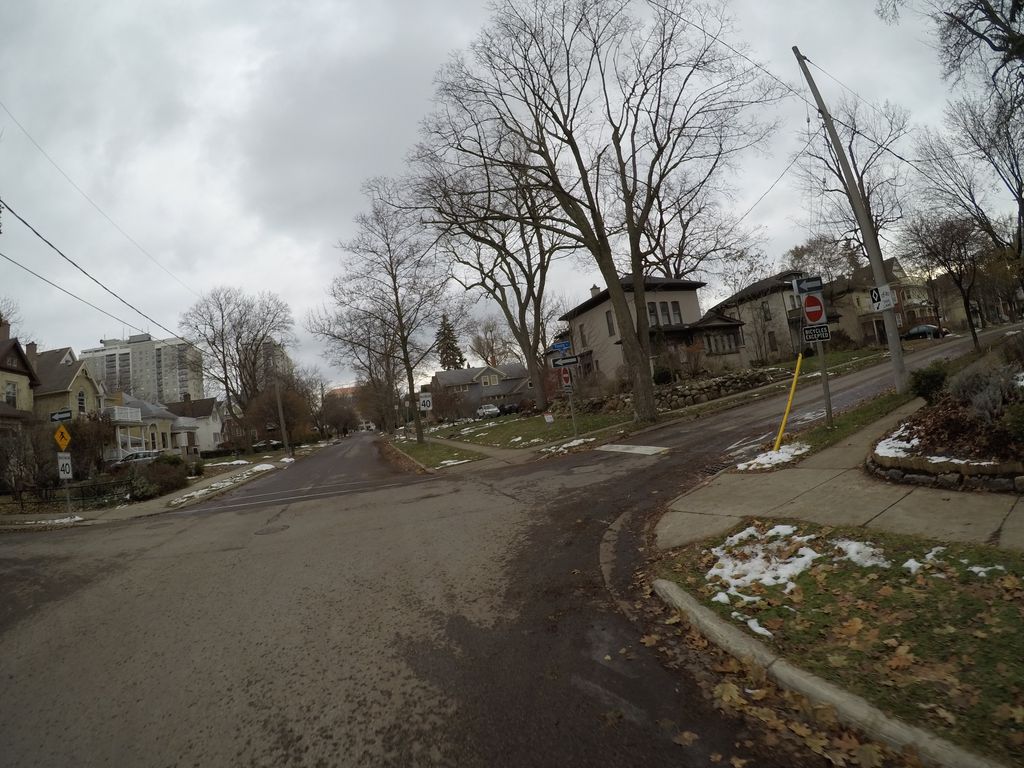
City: kitchener-waterloo